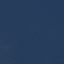
Land use / land cover class: SeaLake